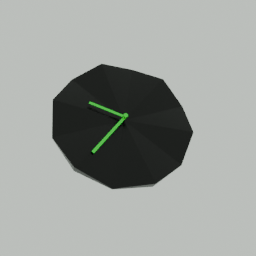
Label: appliances